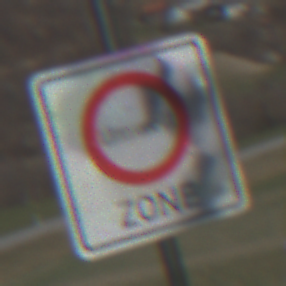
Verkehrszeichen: BeginnUmweltzone
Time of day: MorningAfternoon
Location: Outdoor (Nature)
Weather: PartlyCloudy
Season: NotSpecified
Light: Natural